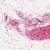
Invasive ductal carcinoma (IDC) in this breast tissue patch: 0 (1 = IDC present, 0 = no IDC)